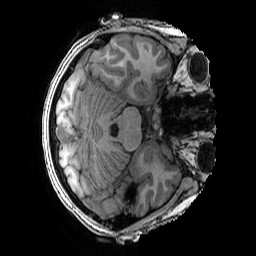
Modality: T1w
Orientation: axial
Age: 15
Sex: female
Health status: ill
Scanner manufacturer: ge
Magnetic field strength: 3 T
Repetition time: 0.007664 s
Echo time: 0.00342 s